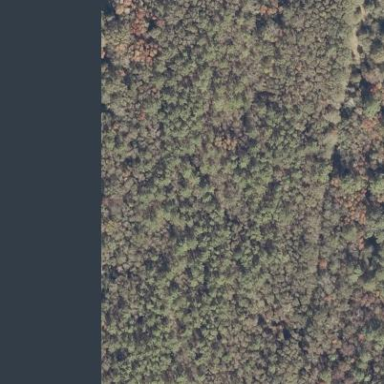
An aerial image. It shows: Mixed woodland with various types of leaves.